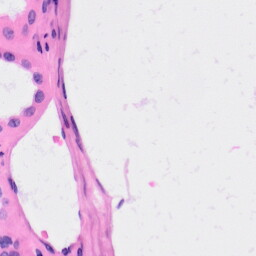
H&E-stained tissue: Kidney